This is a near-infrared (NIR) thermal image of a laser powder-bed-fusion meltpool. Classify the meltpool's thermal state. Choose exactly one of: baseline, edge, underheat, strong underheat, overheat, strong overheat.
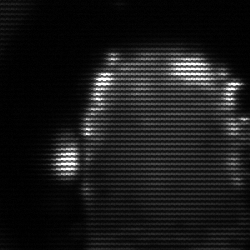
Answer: baseline